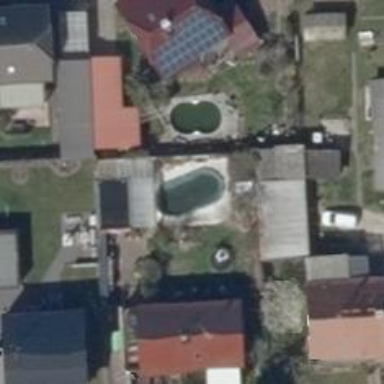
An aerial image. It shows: Swimming pool located in leisure land.